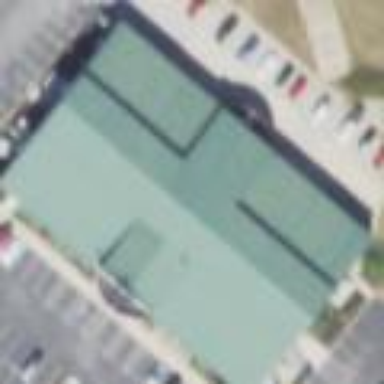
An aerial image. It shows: Retail building with asphalt surface. It also includes shooting range for guns and firearms.